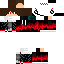
A male human skin with dark skin, wearing brown long hair dressed in a red hoodie and red pants, featuring a closed mouth.